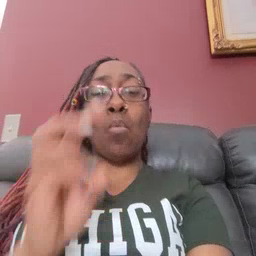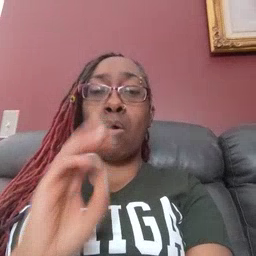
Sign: water